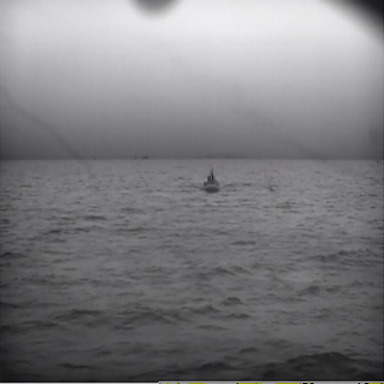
There is a bulk_carrier in the infrared image.